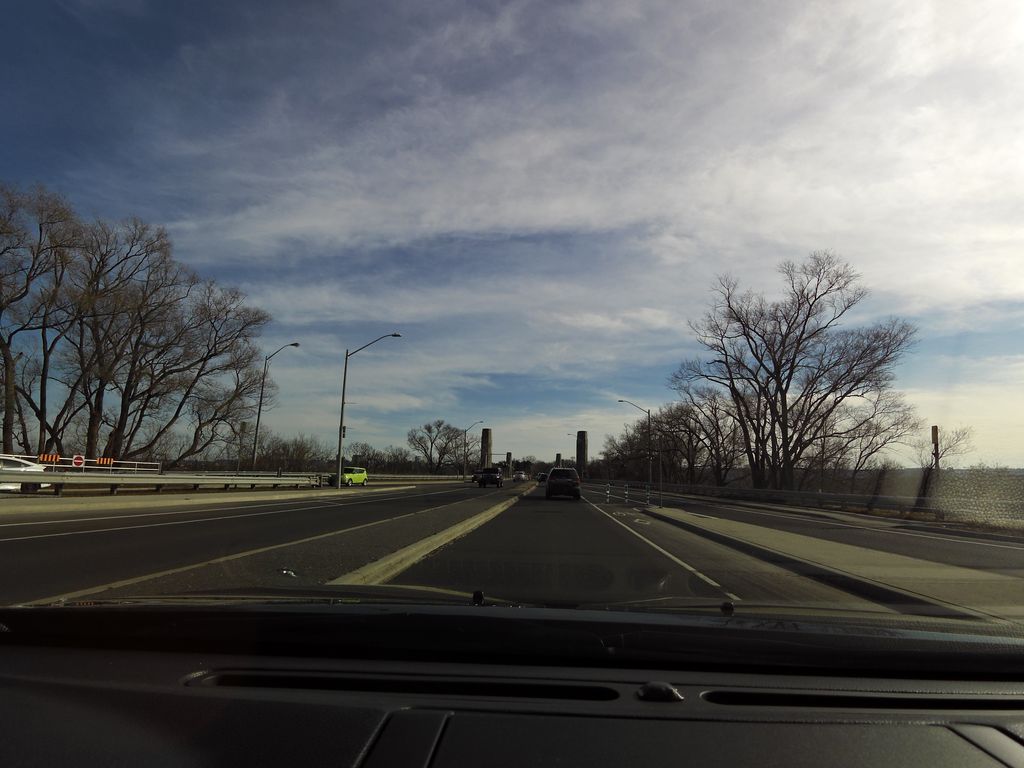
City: hamilton